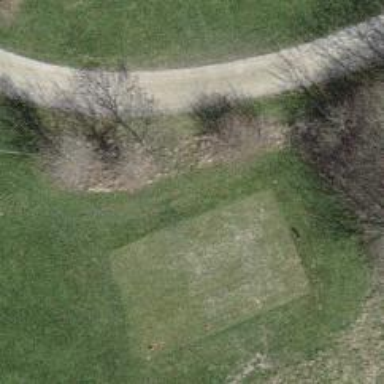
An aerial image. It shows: Golf tee.